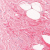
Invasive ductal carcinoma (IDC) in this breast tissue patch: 0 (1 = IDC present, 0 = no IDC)